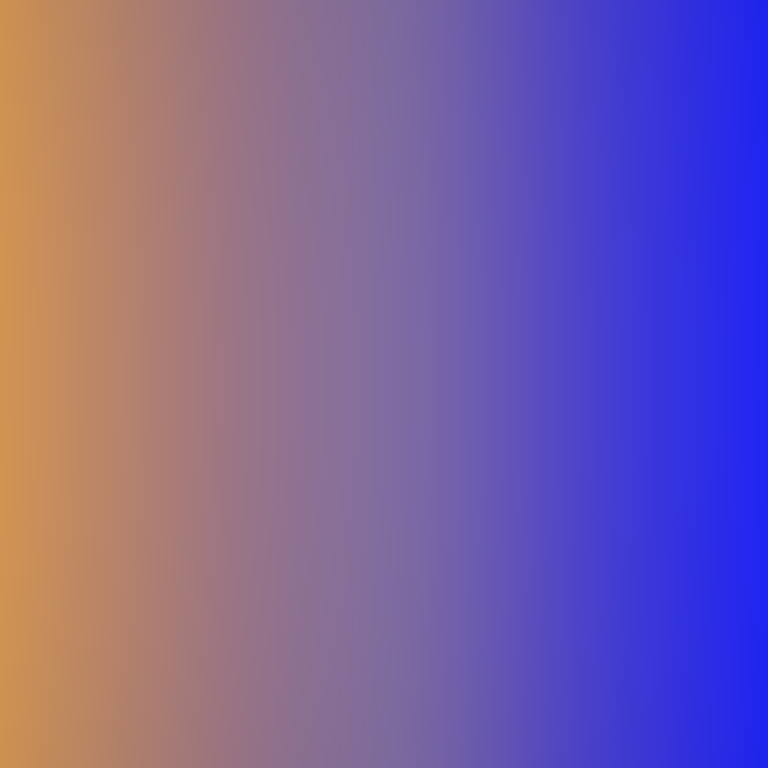
Abstract light effect, smooth gradient from warm amber to deep blue, serene atmosphere, soft glow, no room, no furniture, no objects.